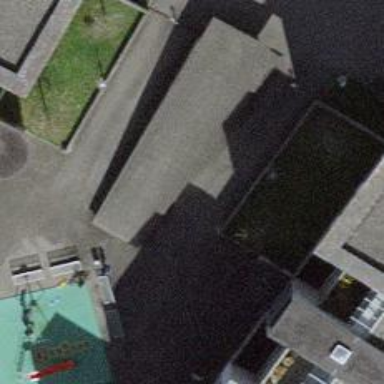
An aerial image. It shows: View of roof of building.